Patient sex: M
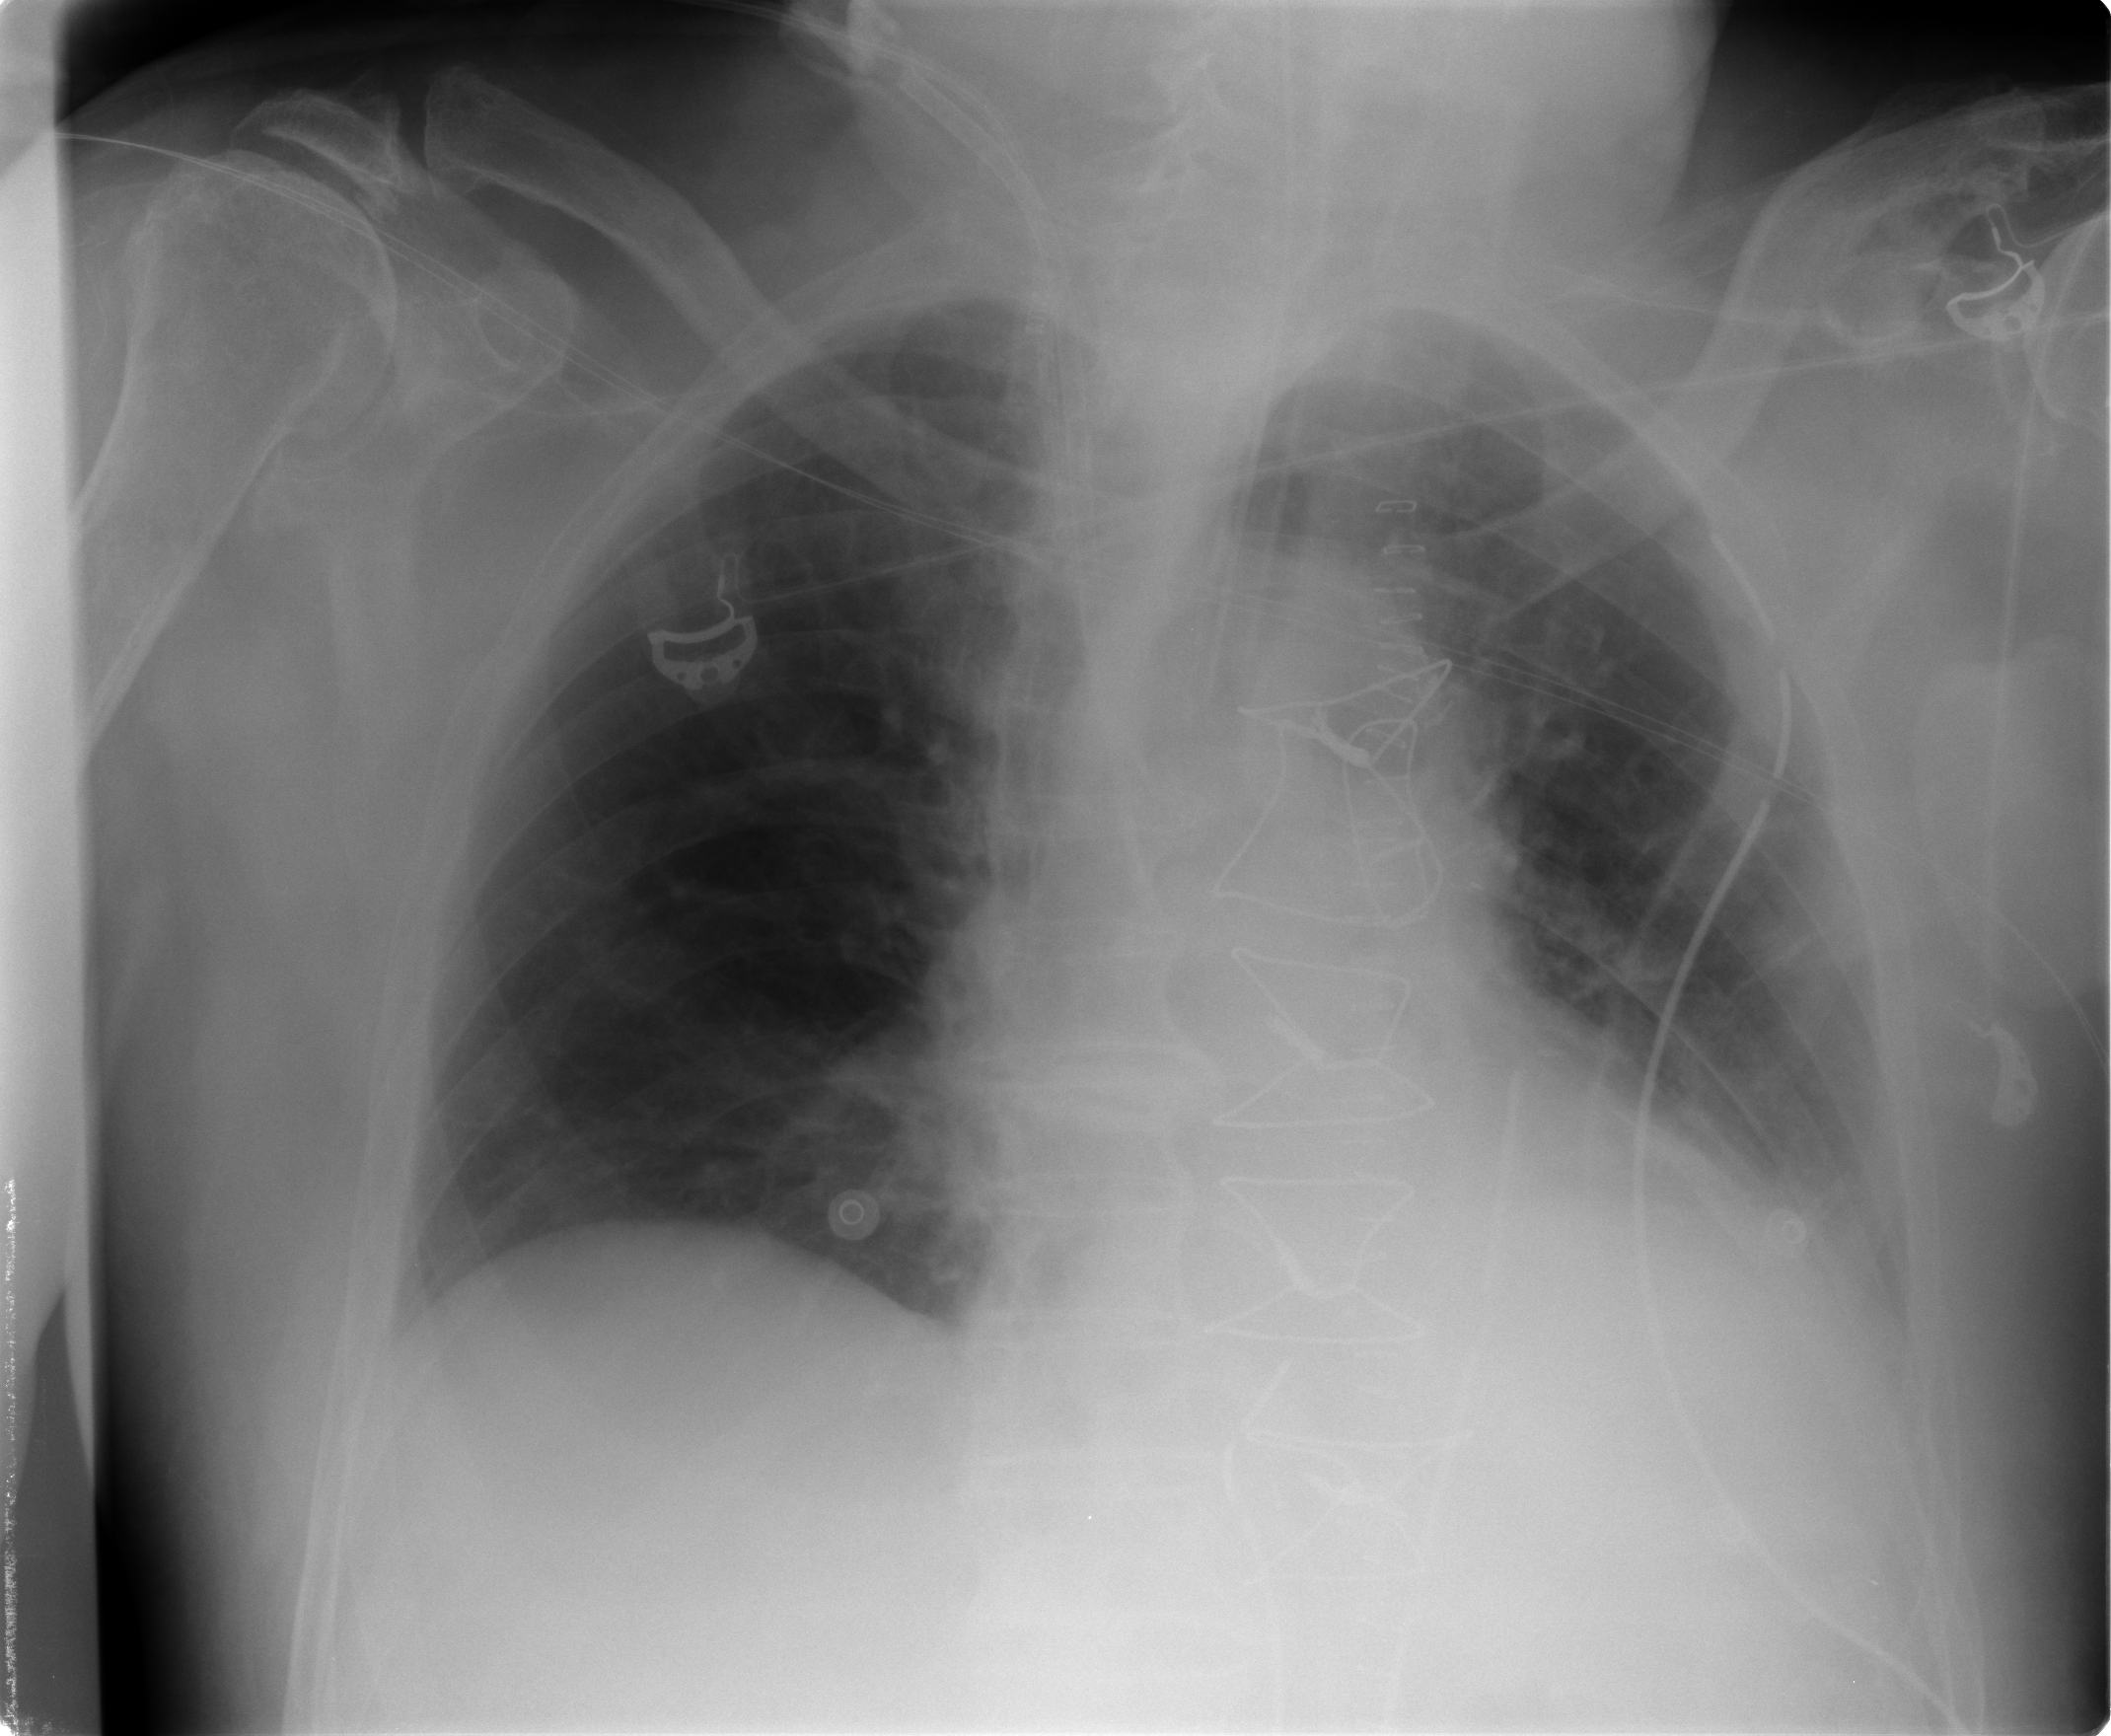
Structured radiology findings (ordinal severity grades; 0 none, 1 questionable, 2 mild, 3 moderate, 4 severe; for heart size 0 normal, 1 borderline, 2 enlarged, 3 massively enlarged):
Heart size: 0
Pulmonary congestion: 0
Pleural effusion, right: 0
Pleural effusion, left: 2
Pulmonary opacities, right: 0
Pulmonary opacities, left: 0
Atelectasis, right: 0
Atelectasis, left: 2